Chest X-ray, AP view. Patient: 57 years old, sex M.
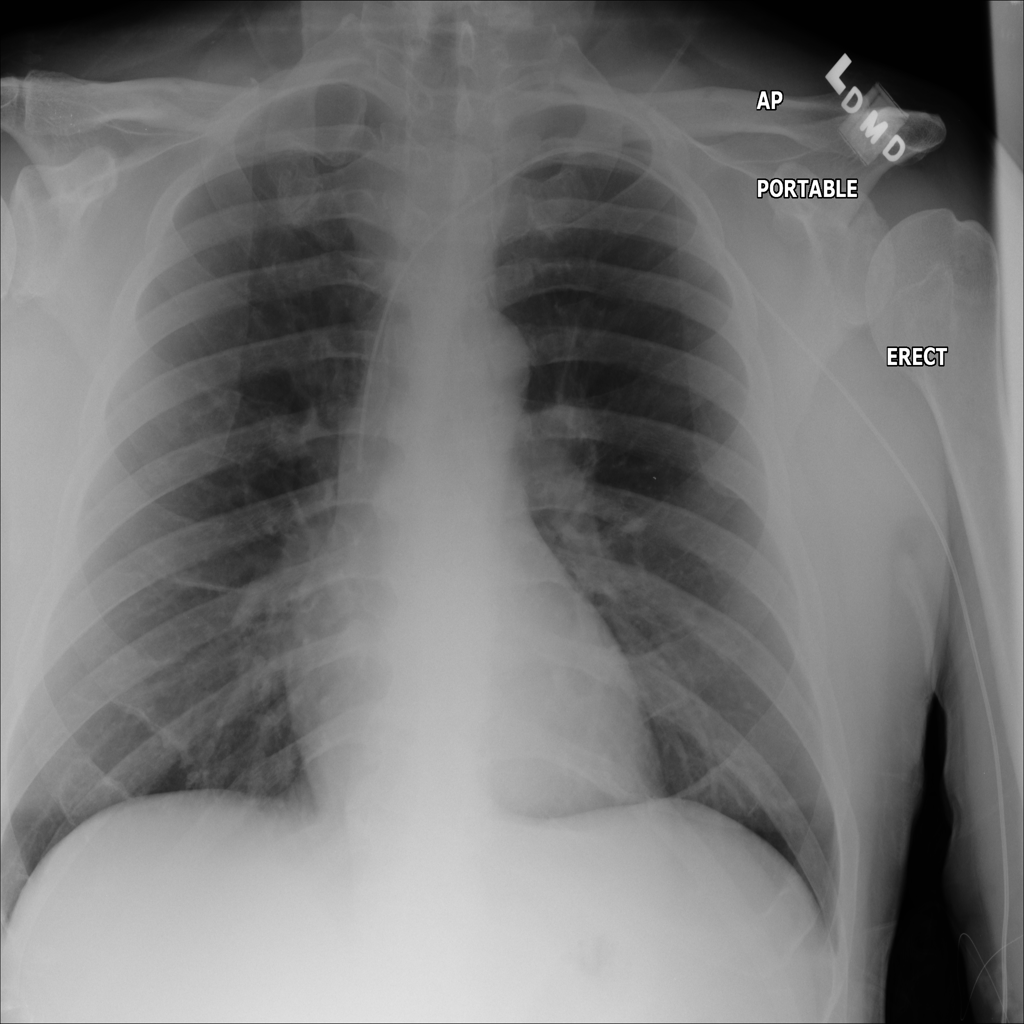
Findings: No Finding